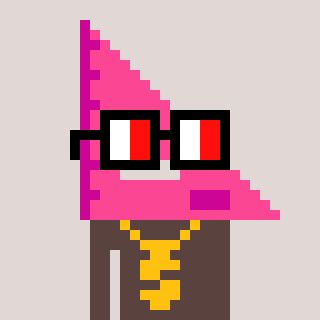
a pixel art character with square glasses with black frames and red eyes, a squadron ruler-shaped head and a darkbrown-colored body on a warm background